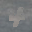
Label: 4